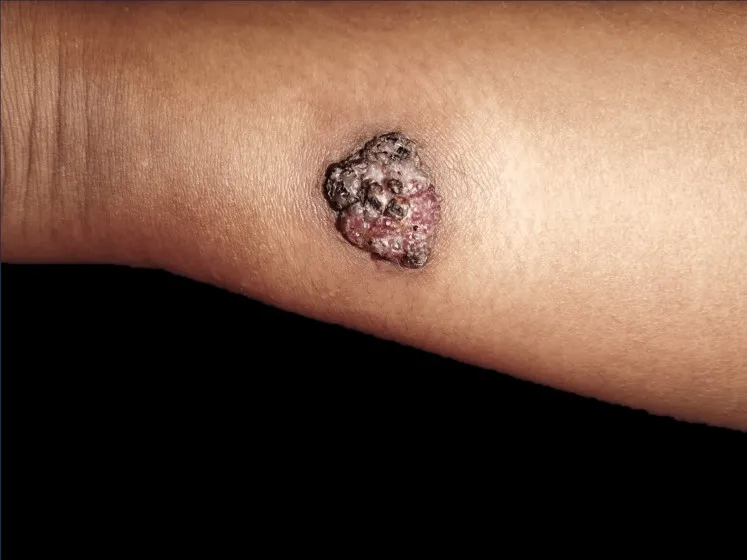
Exophytic tumor, well-circumscribed, black and pink in color, infiltrating the distal and posterior region of the right leg.
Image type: radiology (ct)